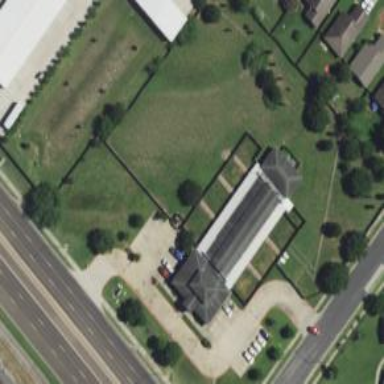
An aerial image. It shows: Veterinary building.